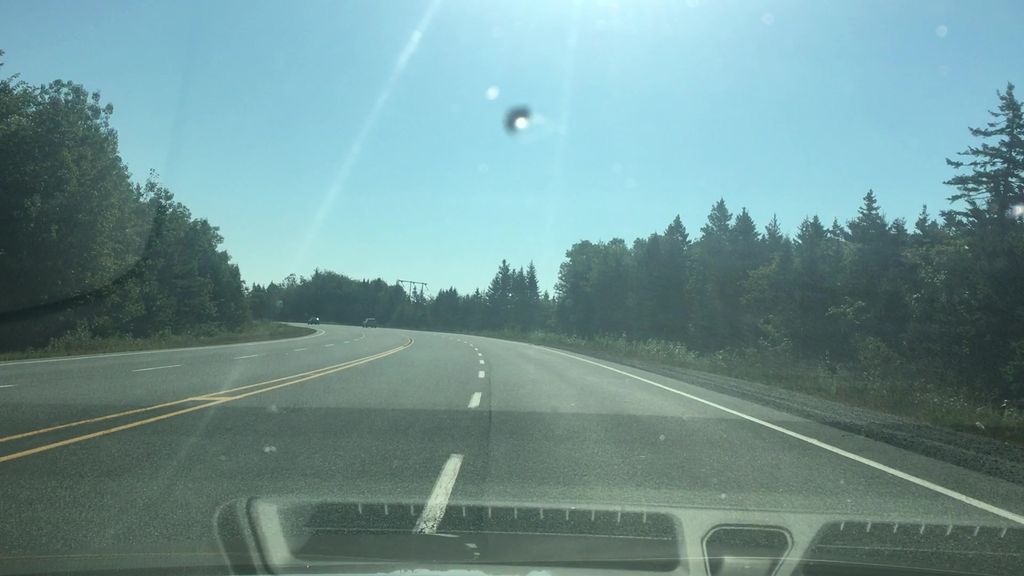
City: halifax